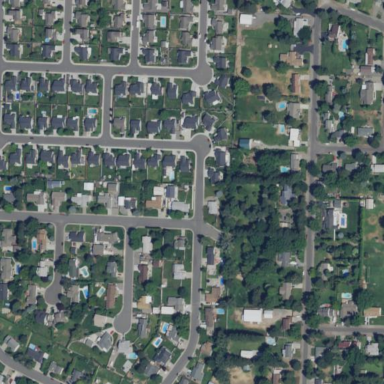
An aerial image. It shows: Residential area.